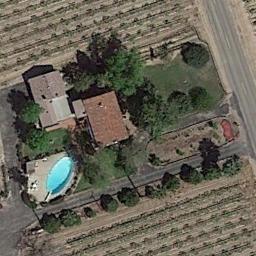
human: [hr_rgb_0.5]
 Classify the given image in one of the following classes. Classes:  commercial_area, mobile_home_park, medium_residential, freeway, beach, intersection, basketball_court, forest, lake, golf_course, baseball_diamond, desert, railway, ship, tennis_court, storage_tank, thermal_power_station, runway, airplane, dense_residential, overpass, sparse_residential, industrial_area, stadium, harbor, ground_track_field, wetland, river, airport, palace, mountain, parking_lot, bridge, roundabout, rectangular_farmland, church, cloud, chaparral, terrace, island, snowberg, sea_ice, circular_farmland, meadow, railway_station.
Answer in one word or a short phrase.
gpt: sparse_residential